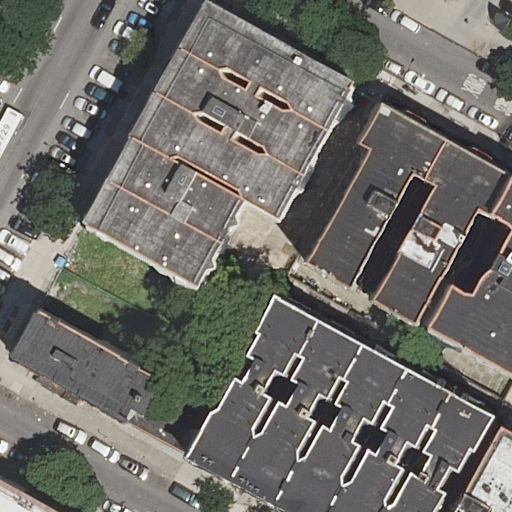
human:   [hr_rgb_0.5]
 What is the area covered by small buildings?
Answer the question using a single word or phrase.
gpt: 167m2

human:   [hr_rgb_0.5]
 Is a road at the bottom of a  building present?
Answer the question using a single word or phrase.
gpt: yes

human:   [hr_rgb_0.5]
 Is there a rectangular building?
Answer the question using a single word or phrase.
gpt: yes

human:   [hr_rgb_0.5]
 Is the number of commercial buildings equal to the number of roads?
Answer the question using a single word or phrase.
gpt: no

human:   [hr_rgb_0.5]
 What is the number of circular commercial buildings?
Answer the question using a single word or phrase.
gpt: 0

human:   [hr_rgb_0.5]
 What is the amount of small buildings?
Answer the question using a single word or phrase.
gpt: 3

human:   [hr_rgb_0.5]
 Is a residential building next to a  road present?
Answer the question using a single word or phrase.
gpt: yes

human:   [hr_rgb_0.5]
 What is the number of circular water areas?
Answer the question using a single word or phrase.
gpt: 0

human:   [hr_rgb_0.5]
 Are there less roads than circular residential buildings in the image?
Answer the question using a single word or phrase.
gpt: no

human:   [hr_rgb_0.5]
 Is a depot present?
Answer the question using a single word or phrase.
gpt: no

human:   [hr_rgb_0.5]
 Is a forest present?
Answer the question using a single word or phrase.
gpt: no

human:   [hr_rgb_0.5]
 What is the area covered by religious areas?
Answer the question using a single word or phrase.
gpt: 0m2

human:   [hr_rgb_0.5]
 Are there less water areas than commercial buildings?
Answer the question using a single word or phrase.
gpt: no

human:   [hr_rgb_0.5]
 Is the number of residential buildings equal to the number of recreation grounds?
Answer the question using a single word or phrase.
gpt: no

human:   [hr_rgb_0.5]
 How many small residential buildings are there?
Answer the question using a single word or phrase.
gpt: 3

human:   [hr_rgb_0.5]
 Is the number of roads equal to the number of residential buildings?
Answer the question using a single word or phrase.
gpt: no

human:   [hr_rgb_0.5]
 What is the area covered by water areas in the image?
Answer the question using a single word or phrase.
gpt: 0m2

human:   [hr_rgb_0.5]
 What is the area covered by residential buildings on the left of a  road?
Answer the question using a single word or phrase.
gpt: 2599m2

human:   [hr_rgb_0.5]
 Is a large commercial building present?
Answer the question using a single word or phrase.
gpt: no

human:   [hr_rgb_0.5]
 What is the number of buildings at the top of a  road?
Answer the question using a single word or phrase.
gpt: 9

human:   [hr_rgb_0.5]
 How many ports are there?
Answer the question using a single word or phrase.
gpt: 0

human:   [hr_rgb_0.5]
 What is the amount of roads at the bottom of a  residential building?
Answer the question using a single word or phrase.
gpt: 1

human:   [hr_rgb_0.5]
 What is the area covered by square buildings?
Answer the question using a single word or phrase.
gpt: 0m2

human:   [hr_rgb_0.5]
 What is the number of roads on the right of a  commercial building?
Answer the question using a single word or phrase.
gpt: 0

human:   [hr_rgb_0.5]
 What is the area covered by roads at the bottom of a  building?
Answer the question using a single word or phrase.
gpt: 0m2

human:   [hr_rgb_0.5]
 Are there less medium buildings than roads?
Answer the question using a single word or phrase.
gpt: no

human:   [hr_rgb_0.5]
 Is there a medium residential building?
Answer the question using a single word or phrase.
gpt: yes

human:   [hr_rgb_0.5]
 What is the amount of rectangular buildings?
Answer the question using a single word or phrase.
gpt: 5

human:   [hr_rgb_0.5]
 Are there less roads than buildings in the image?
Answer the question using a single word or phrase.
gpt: yes

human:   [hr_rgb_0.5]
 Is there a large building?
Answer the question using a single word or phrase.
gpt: no

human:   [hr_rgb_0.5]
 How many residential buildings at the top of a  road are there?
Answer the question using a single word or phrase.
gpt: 9

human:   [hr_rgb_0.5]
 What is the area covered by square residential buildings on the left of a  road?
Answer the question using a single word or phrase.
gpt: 0m2

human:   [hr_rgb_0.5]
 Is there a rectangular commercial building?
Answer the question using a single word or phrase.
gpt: no

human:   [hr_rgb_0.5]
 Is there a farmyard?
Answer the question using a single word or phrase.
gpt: no

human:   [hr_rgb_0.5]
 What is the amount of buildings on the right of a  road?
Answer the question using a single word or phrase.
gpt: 14

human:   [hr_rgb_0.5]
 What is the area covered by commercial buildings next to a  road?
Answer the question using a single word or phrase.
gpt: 0m2